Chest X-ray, AP view. Patient: 65 years old, sex M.
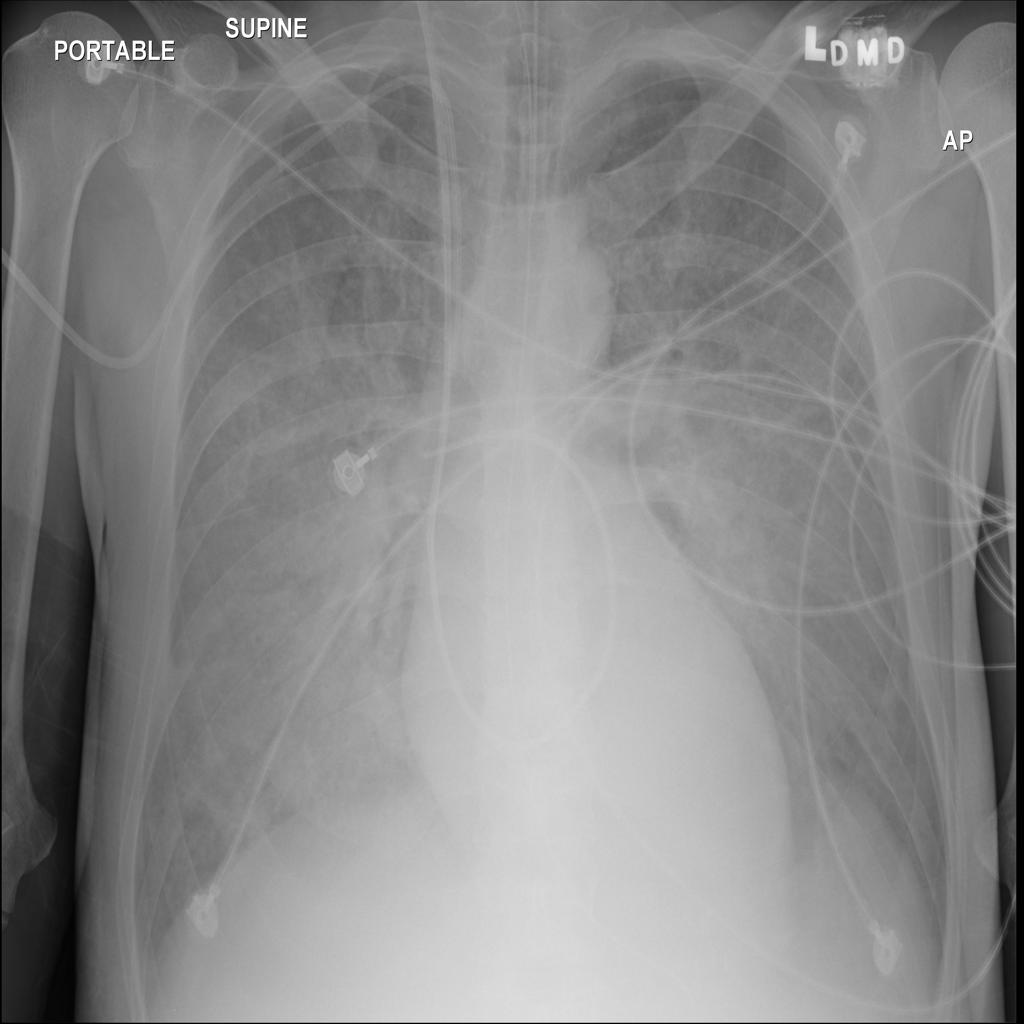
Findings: Infiltration